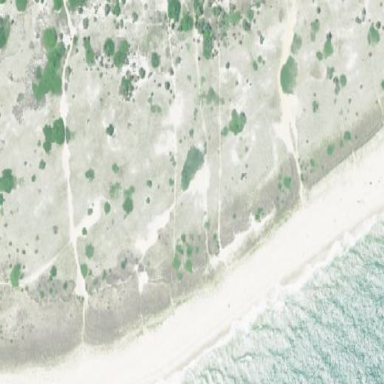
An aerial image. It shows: Sandy beach with natural surface.